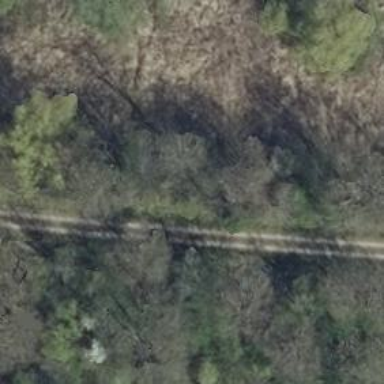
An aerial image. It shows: Paved track with grade2 embankment dyke.